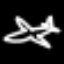
Label: airplane